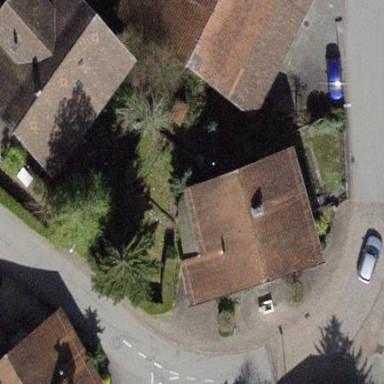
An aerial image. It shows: Detached building.